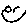
Label: smiley face